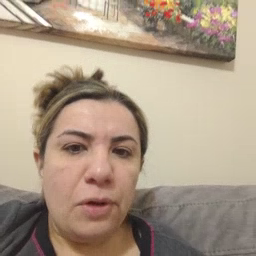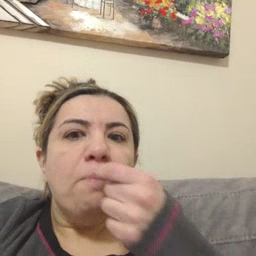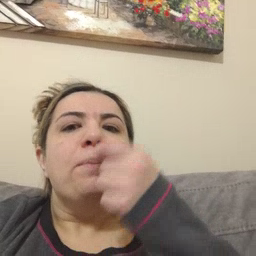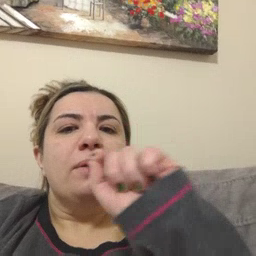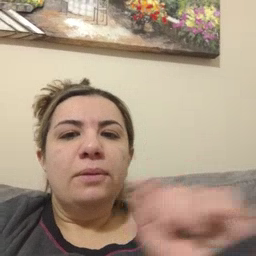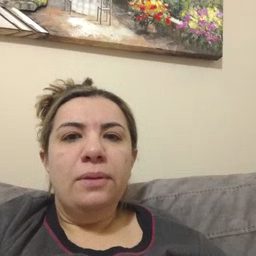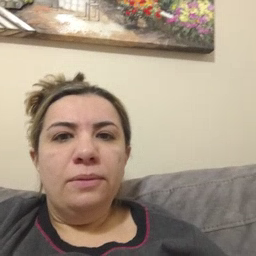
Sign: pencil